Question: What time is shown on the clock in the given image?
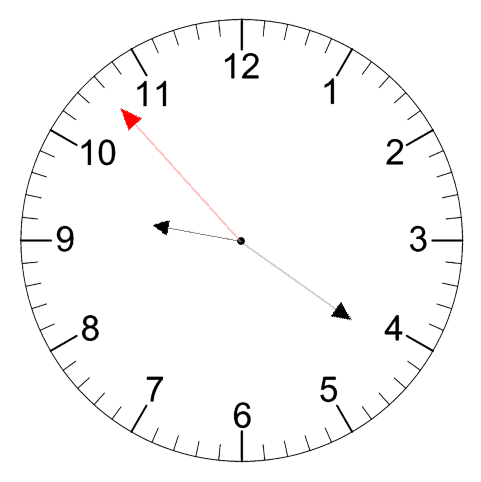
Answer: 09:20:53